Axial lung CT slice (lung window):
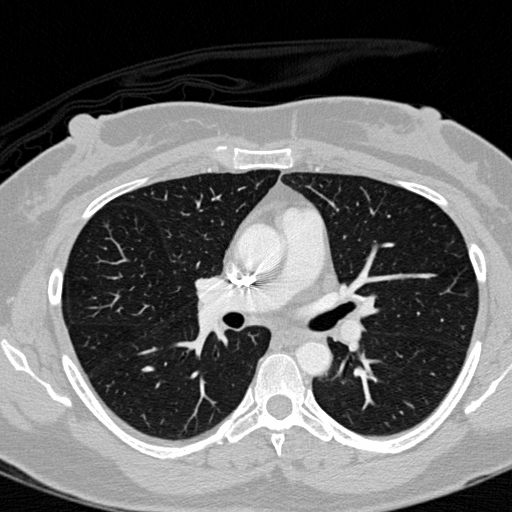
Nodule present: no